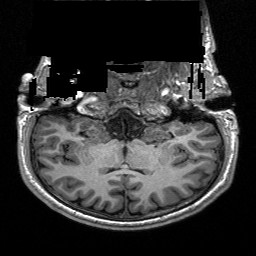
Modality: T1w
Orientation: sagittal
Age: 18
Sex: male
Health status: healthy
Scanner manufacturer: siemens
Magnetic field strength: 3 T
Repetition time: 3.2 s